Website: macys
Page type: customer-info-address
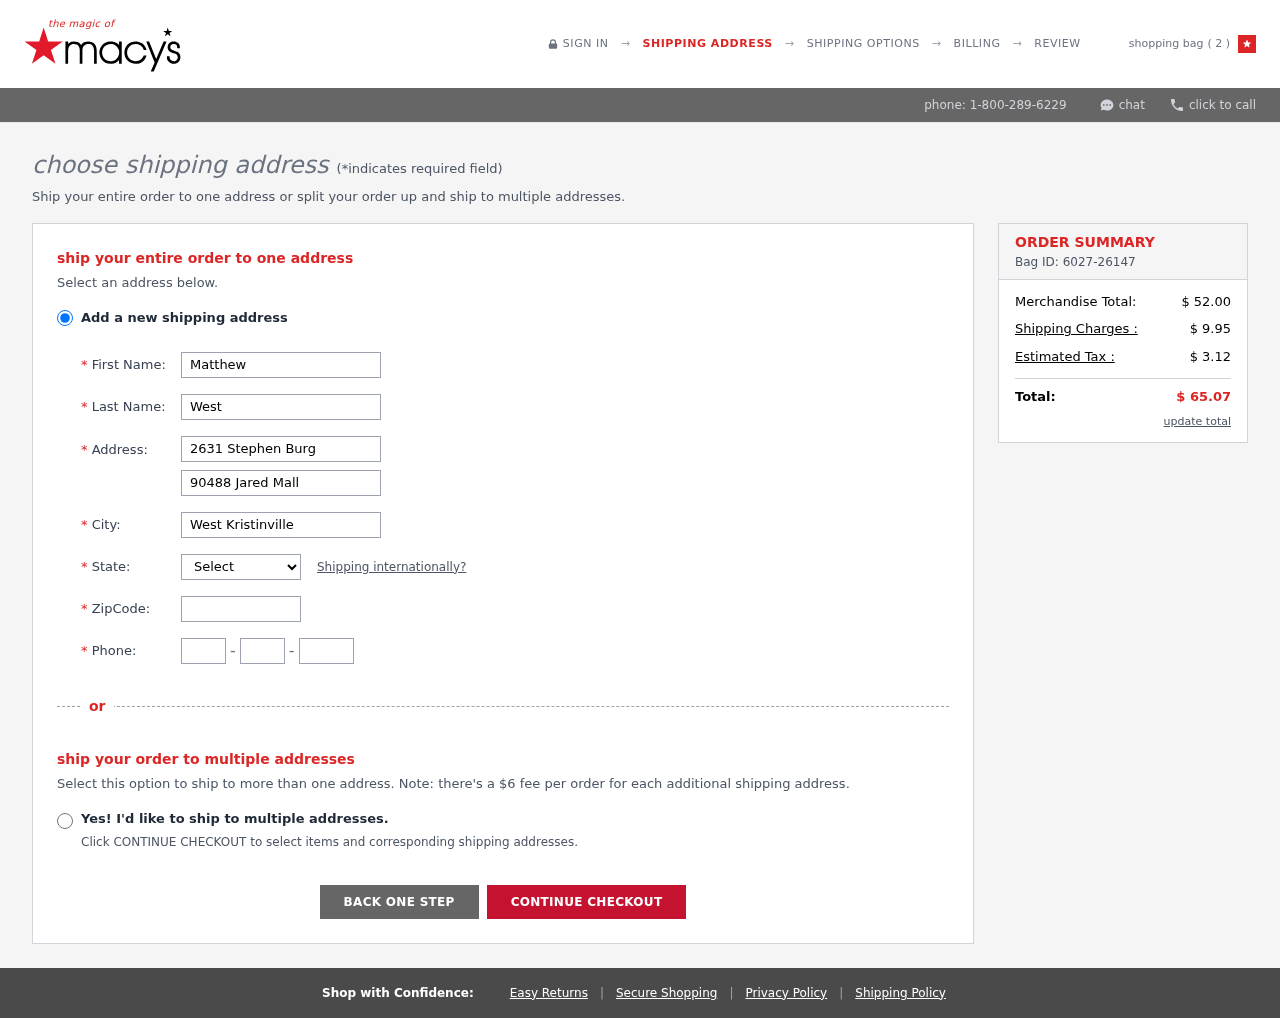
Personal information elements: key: PII_CITY
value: West Kristinville
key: PII_FIRSTNAME
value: Matthew
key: PII_LASTNAME
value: West
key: PII_PHONE_AREA
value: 259
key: PII_PHONE_PREFIX
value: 321
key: PII_PHONE_SUFFIX
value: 2928
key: PII_POSTCODE
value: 64017
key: PII_STATE_ABBR
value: TN
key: PII_STREET
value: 2631 Stephen Burg
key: PII_STREET2
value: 90488 Jared Mall
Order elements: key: ORDER_NUM_ITEMS
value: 2
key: ORDER_ID
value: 6027-26147
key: ORDER_SUBTOTAL
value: $ 52.00
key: ORDER_SHIPPING_COST
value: $ 9.95
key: ORDER_TAX
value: $ 3.12
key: ORDER_TOTAL
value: $ 65.07